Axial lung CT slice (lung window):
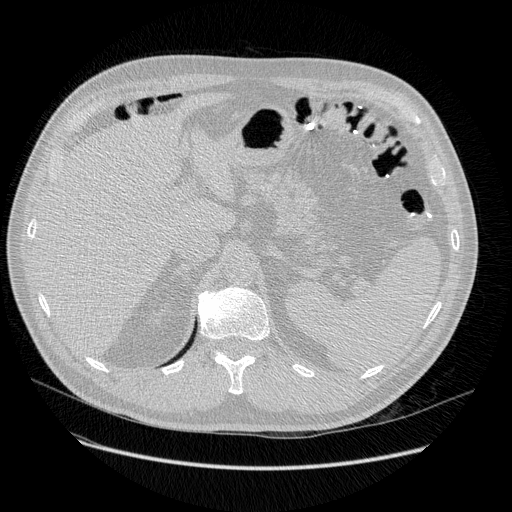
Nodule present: no